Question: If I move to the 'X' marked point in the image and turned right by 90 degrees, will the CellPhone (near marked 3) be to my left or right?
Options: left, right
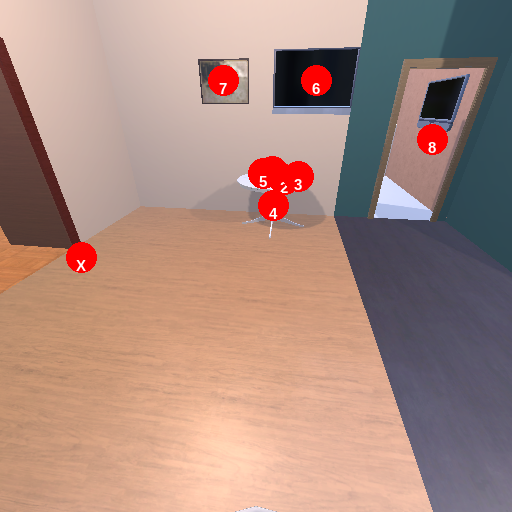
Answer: left